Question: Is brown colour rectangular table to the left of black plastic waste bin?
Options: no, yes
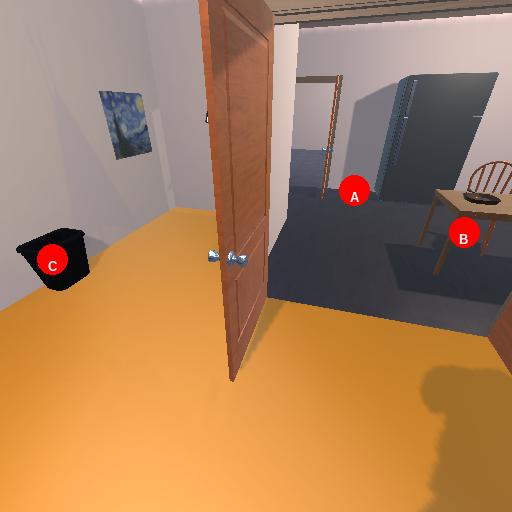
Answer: no